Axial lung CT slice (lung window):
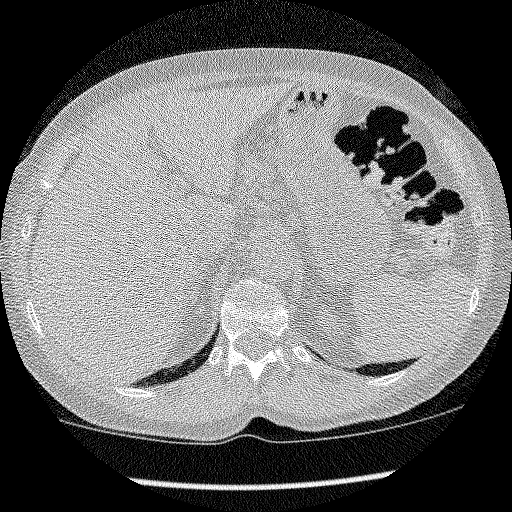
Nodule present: no